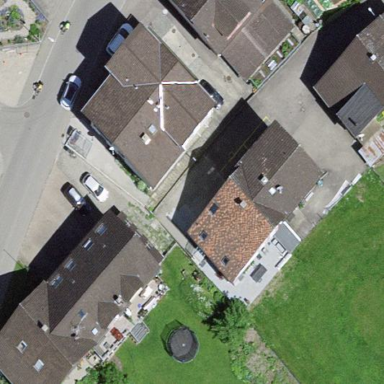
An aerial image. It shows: Residential building.